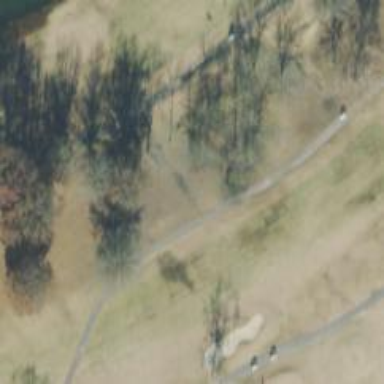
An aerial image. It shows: Golf cartpath that is also road path.